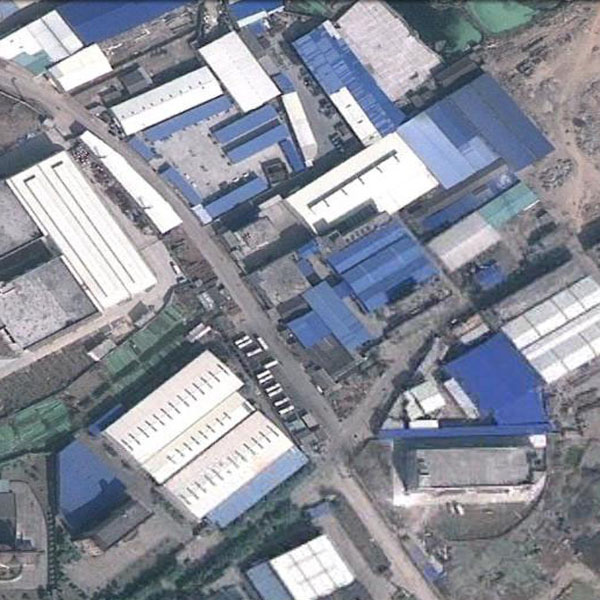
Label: Industrial